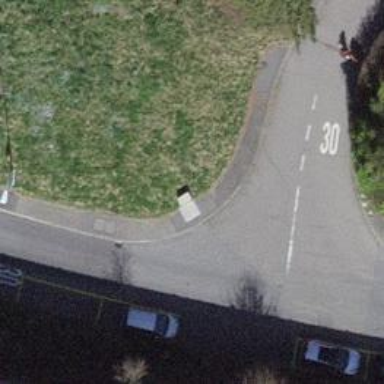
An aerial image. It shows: Kerb serving as barrier.